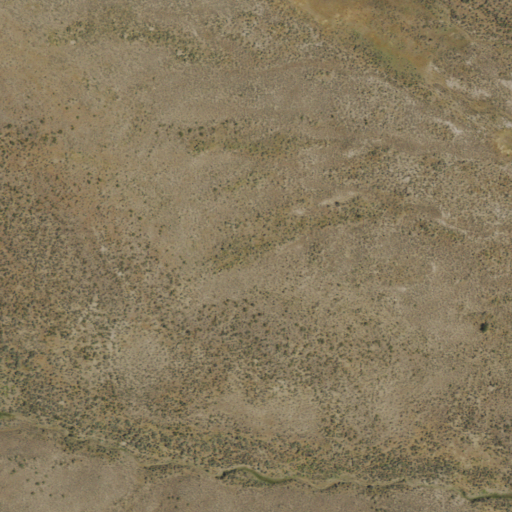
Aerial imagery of plain(s) in Nevada named The Potato Patch containing shrub and grassland